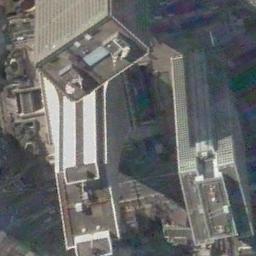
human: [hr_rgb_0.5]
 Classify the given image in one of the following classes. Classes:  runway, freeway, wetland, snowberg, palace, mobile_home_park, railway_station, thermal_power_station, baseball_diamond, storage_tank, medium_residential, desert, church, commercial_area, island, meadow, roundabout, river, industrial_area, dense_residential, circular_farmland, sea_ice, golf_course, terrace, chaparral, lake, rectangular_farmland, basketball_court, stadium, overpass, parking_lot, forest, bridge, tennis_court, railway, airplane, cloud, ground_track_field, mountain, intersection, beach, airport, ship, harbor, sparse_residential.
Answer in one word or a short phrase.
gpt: commercial_area